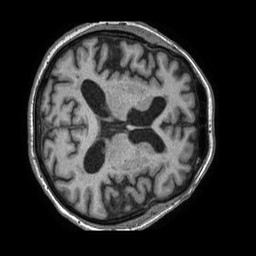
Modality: T1w
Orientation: axial
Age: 75
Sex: male
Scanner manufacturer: philips
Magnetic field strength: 1.5 T
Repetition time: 0.007563 s
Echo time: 0.003433 s